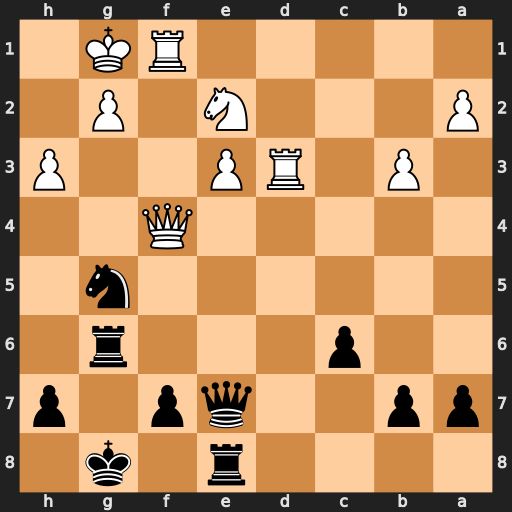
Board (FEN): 4r1k1/pp2qp1p/2p3r1/6n1/5Q2/1P1RP2P/P3N1P1/5RK1
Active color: b
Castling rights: -
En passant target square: -
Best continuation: Nxh3+ Kh2 Nxf4